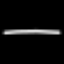
Label: line